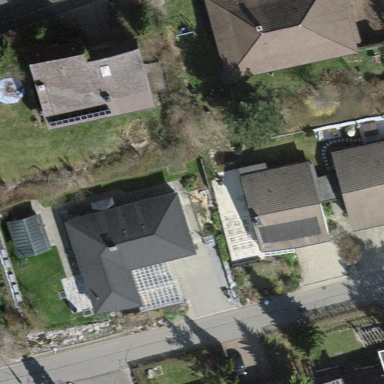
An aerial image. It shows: Detached building.